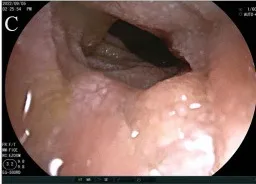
Gastroscope and histology examination (2022/09/05).edema in the descending part of duodenum.
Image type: endoscopy (gi_endoscopy)